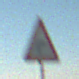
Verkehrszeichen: KurveRechts
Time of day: SunriseSunset
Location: Outdoor (Nature)
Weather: Clear
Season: NotSpecified
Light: Natural